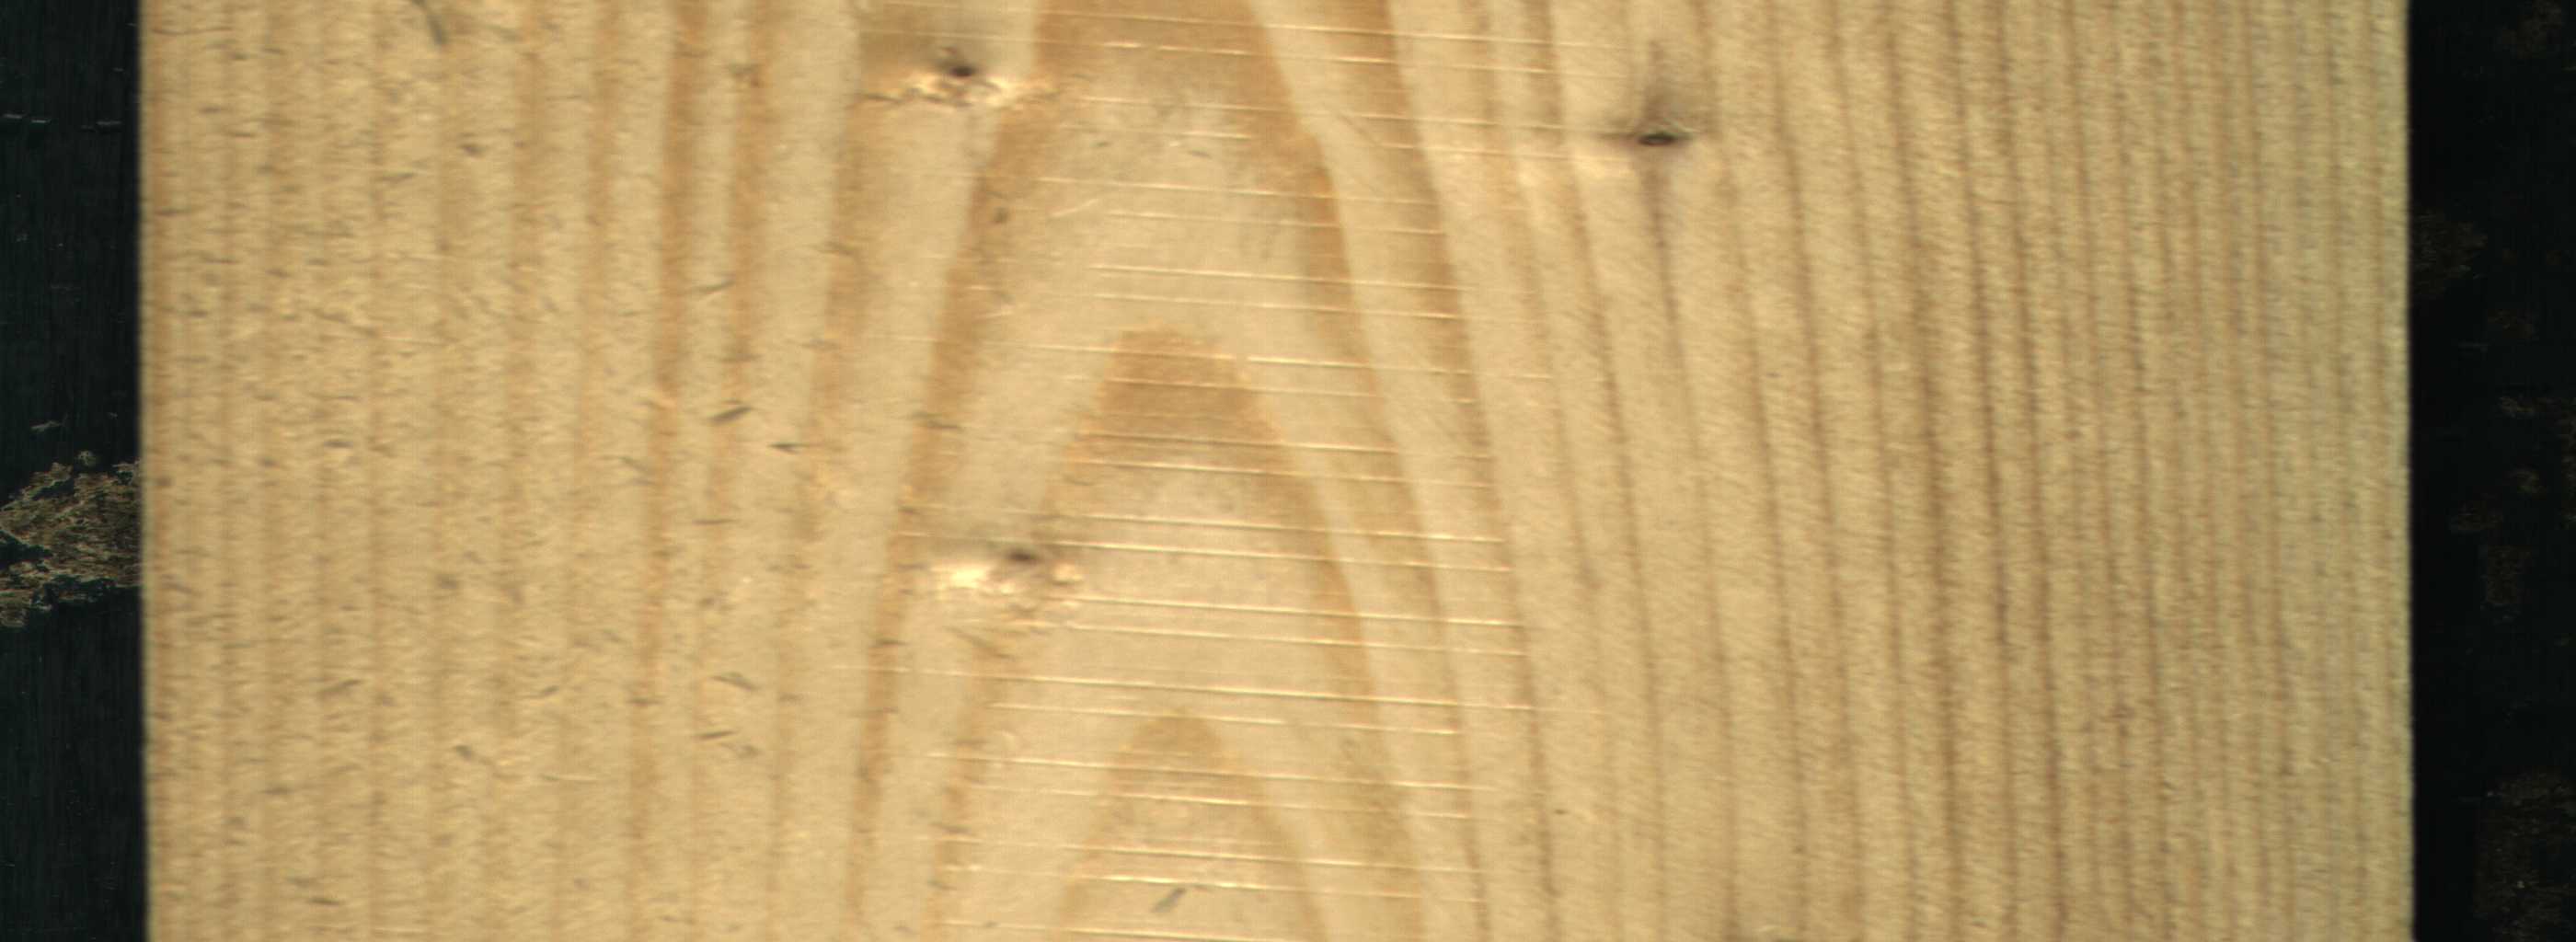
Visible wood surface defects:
Live_Knot
Live_Knot